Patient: sex F, age 31
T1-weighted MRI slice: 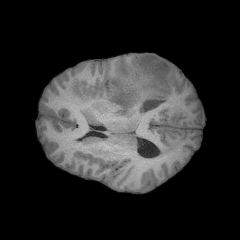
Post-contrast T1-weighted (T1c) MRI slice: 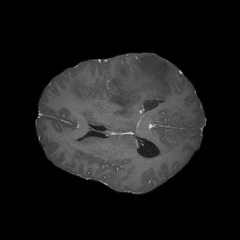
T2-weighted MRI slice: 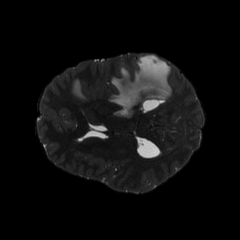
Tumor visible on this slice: yes
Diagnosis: Glioblastoma, IDH-wildtype
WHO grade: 4